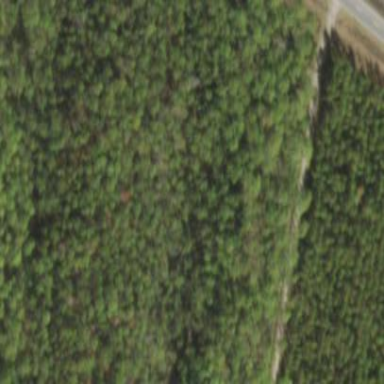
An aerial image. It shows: Woodland with needle-leaved trees.